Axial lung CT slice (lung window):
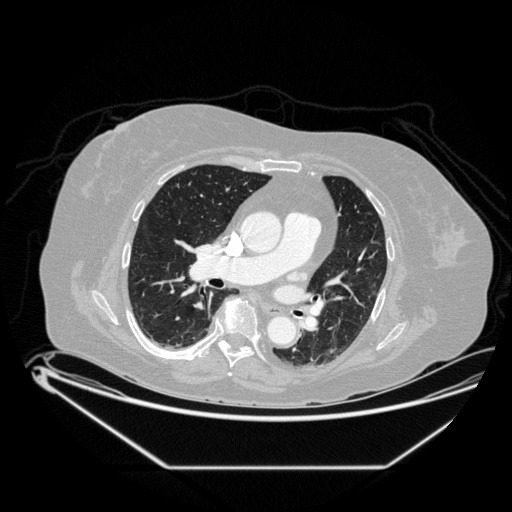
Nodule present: no